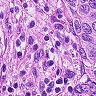
Metastatic tissue present: yes